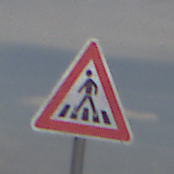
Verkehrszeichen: FussgaengerueberwegRechts
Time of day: Midday
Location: Outdoor (Nature)
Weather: PartlyCloudy
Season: NotSpecified
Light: Natural